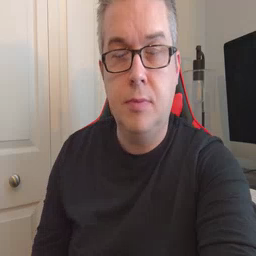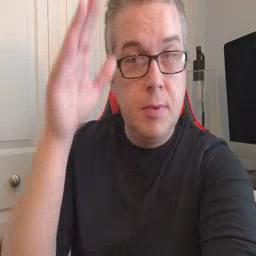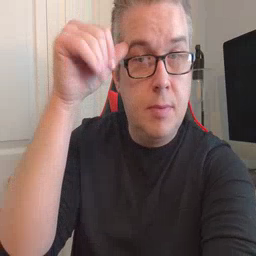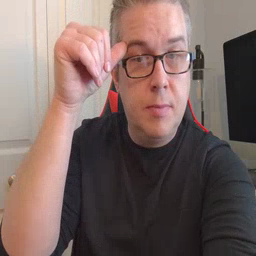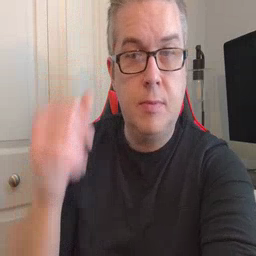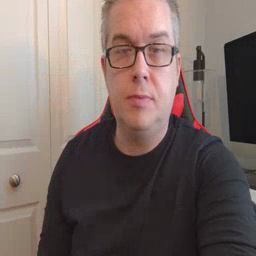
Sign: donkey